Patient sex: F
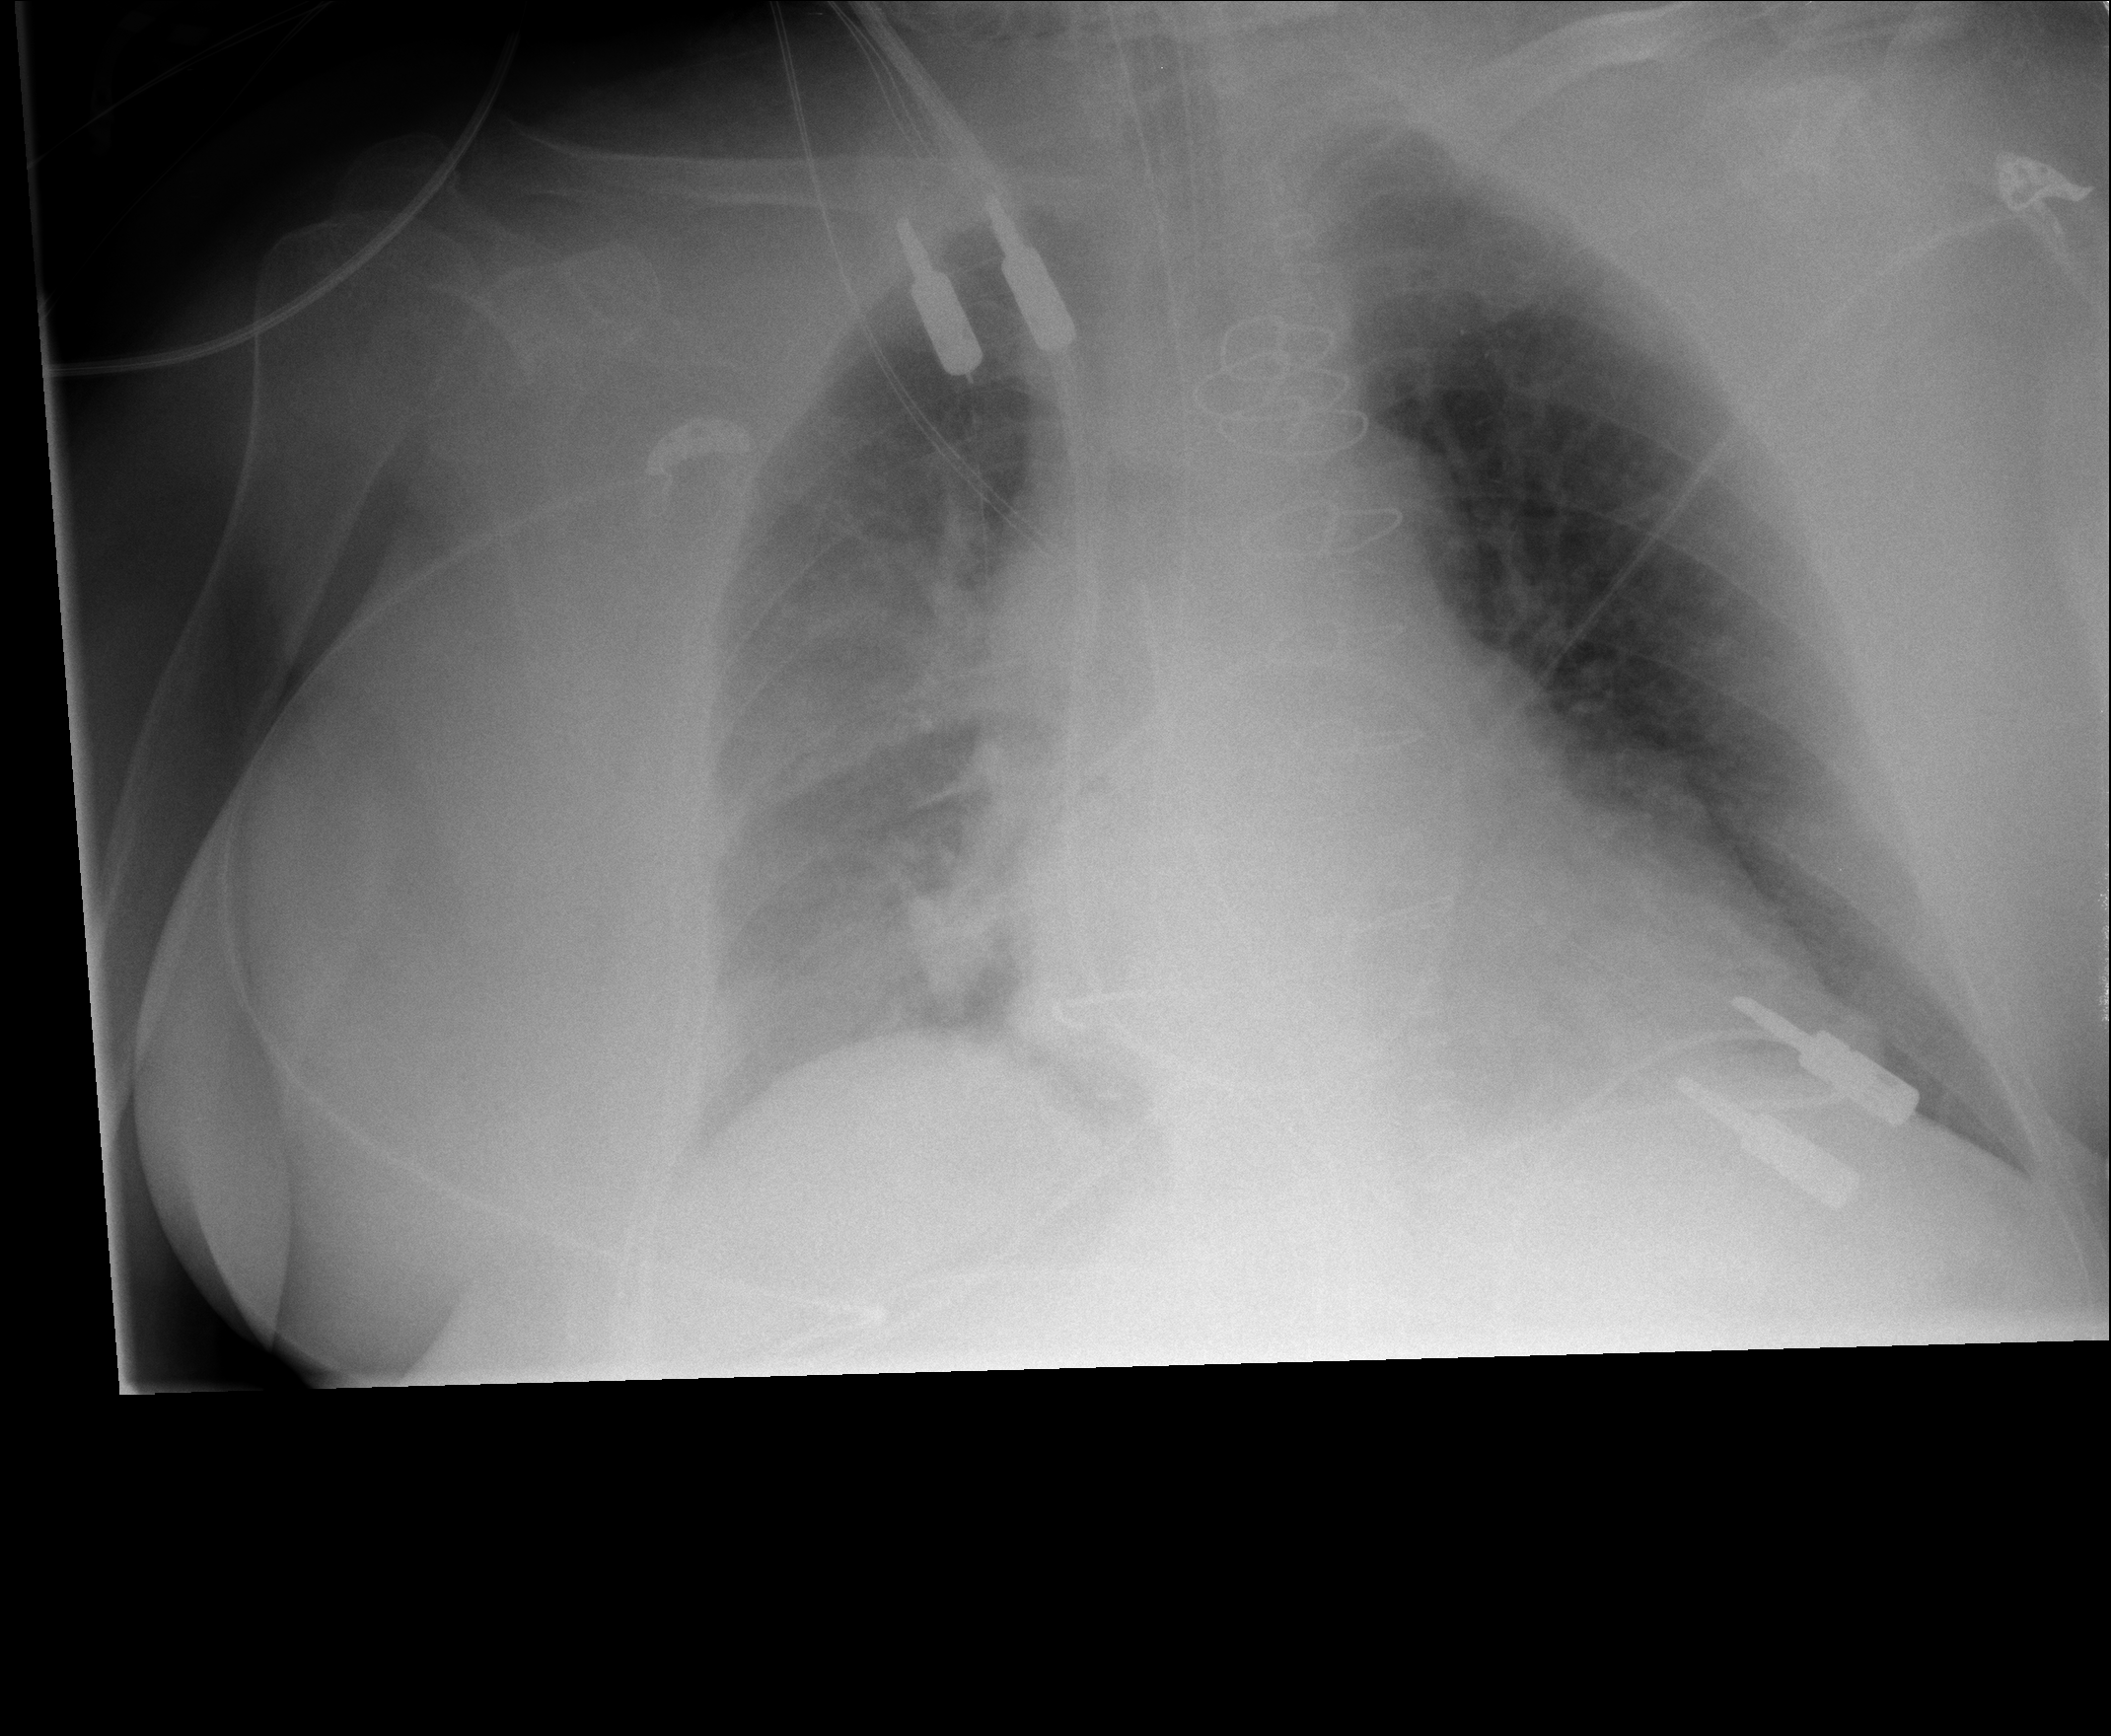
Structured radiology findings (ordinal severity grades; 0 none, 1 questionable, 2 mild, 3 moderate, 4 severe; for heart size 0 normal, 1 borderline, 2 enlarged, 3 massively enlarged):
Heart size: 1
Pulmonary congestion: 1
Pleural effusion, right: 2
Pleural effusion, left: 0
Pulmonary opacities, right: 1
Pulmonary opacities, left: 0
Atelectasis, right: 0
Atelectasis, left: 0